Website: lowes
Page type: cart
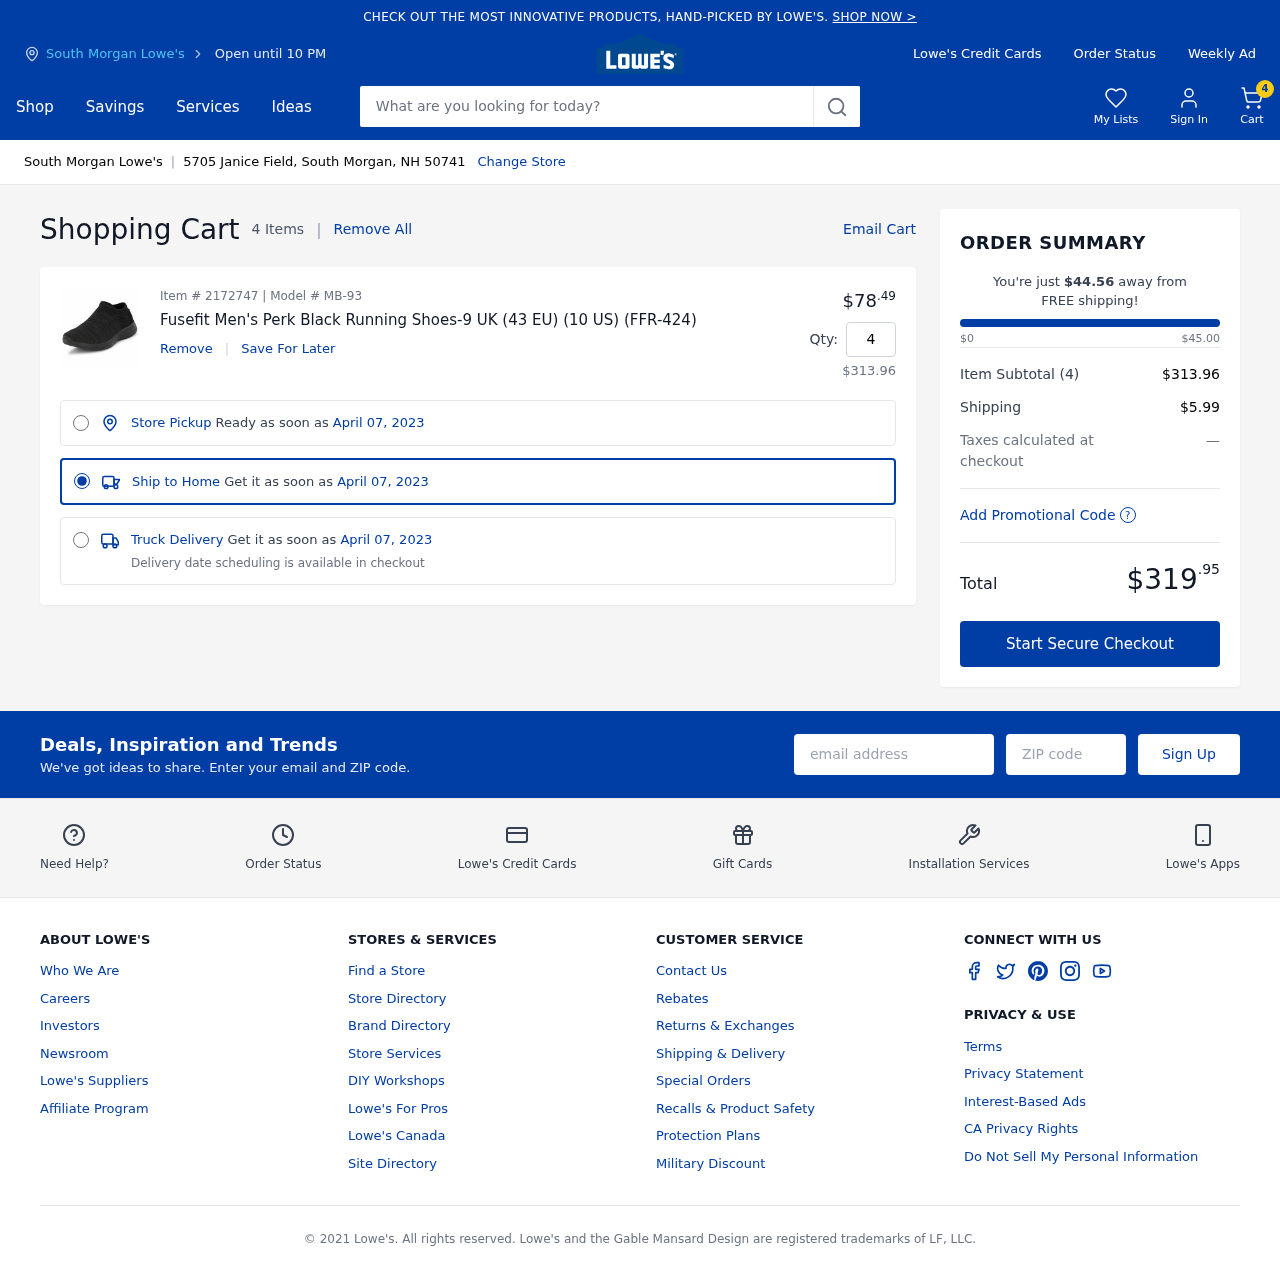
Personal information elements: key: PII_CITY
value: South Morgan Lowe's
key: PII_EMAIL
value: chasevaughan@gmail.com
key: PII_POSTCODE
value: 50741
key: PII_STREET
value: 5705 Janice Field
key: PII_CITY_STATE_ZIP
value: South Morgan, NH 50741
Product elements: key: PRODUCT1_NAME
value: Fusefit Men's Perk Black Running Shoes-9 UK (43 EU) (10 US) (FFR-424)
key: PRODUCT1_PRICE
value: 78.49
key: PRODUCT1_QUANTITY
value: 4
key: PRODUCT1_SUBTOTAL
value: $313.96
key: PRODUCT_ITEM_NUMBER
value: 2172747
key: PRODUCT_MODEL_NUMBER
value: MB-93
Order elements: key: ORDER_NUM_ITEMS
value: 4
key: ORDER_NUM_ITEMS
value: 4 Items
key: ORDER_DELIVERY_DATE
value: April 07, 2023
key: ORDER_SUBTOTAL
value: $313.96
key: ORDER_SHIPPING_COST
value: $5.99
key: ORDER_TOTAL
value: $319.95
Search elements: key: HEADER_SEARCH
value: What are you looking for today?